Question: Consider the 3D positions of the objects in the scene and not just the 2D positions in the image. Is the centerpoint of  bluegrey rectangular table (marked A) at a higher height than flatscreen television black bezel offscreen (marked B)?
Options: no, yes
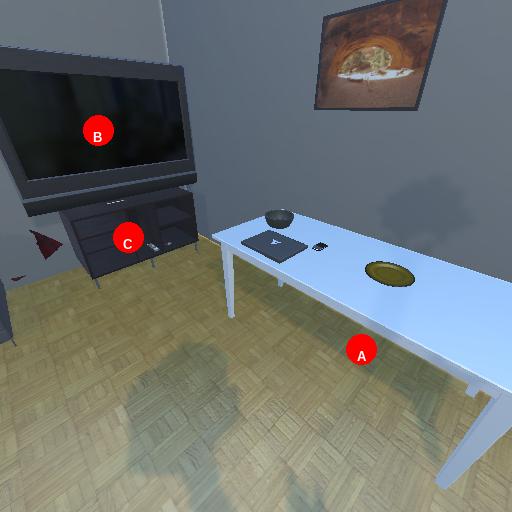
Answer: no